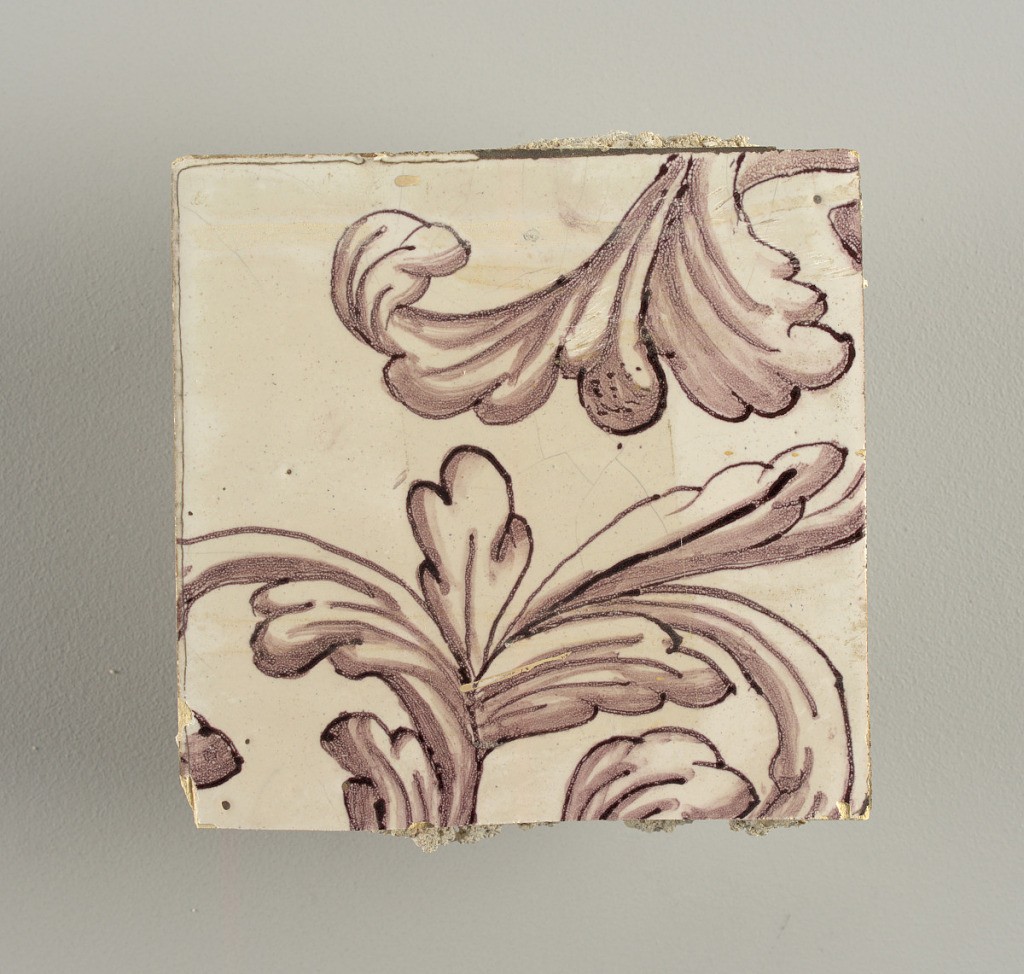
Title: Tile wall facing
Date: ca. 1725
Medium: Tin-glazed earthenware, underglaze
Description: Horizontal rectangle.  Thirty tiles wide and twenty-three tiles high with opening for fireplace eleven tiles wide and ten high.  Foliage arabesques disposed about three vertical axes from which are emphazised by urns at center and right, and at left by the figure of a standing woman carrying an infant on her arm and accompanied by two children.